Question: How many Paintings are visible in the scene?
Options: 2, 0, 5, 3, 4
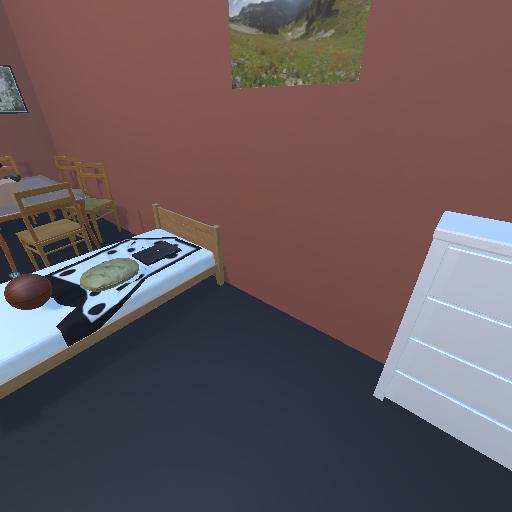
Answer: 2